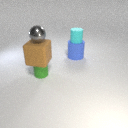
small green rubber cylinder in front of large blue rubber cylinder